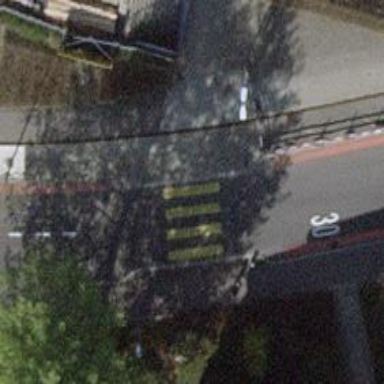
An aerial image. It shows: Marked road crossing.